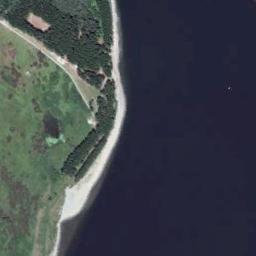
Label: beach